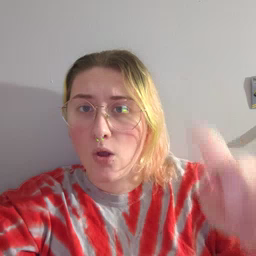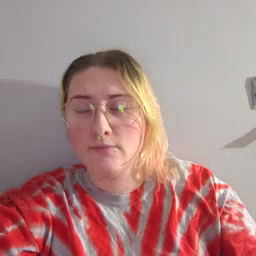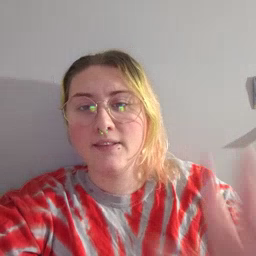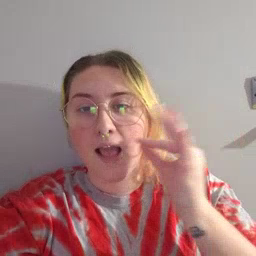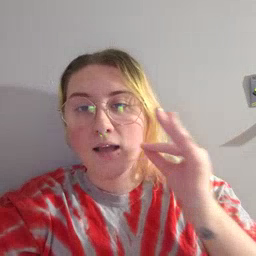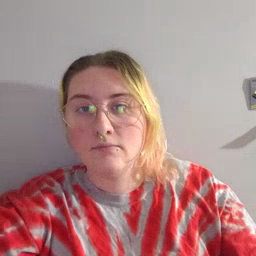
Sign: cat